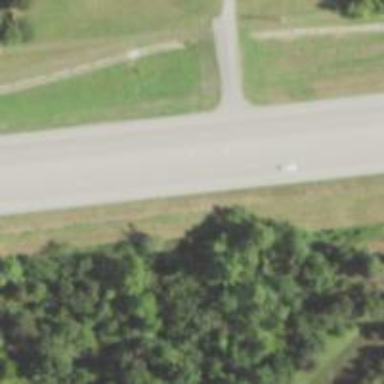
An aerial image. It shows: Primary highway.